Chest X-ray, PA view. Patient: 27 years old, sex F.
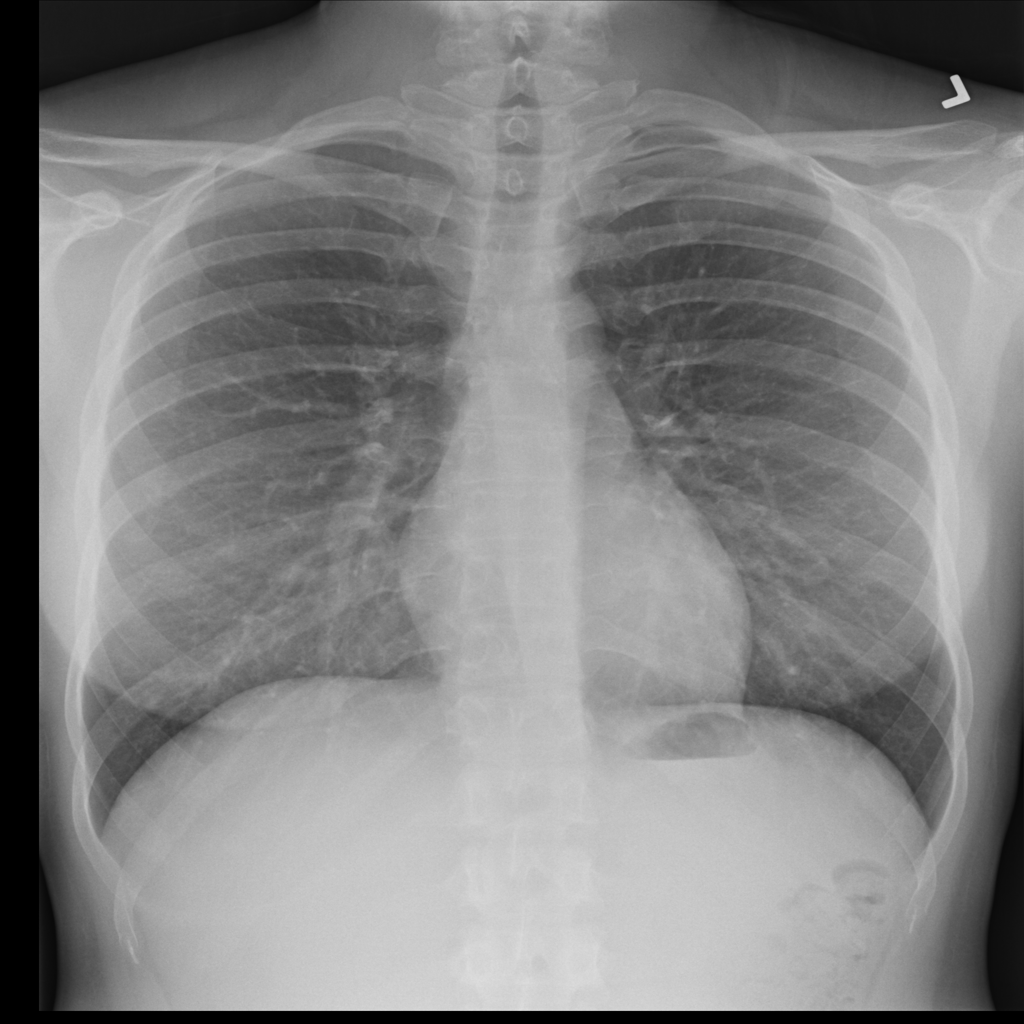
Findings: No Finding